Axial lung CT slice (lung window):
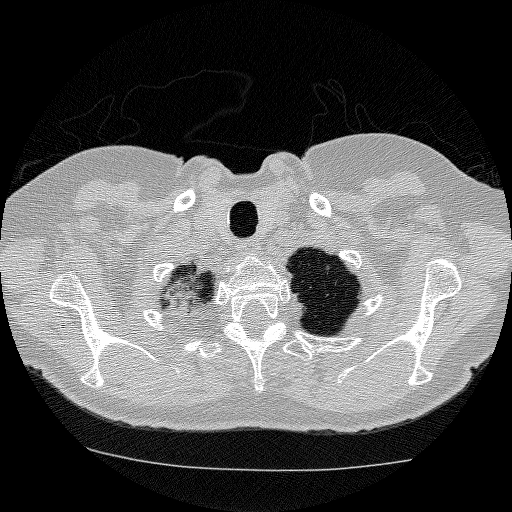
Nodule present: no